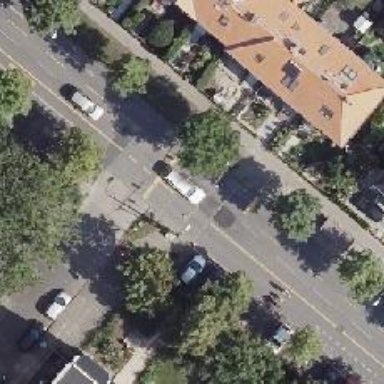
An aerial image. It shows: Footway with traffic signals at crossing.